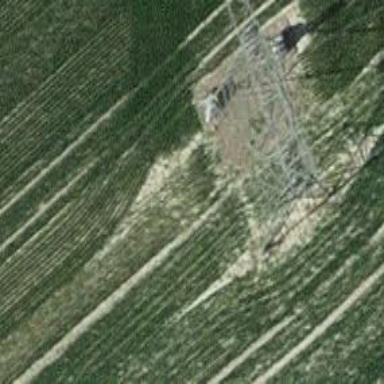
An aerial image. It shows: Power tower.